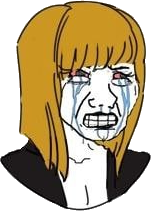
Label: 5_Crying_Wojak